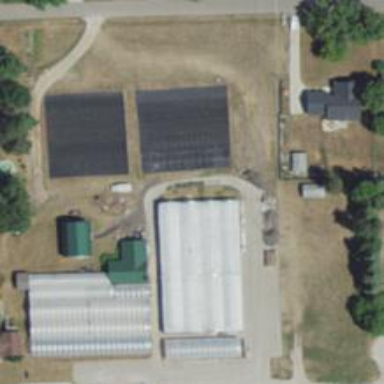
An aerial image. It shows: Greenhouse used for horticulture.